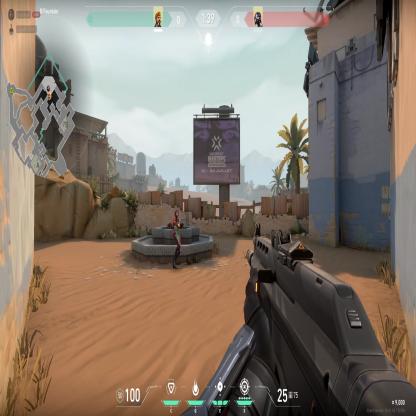
Label: enemy